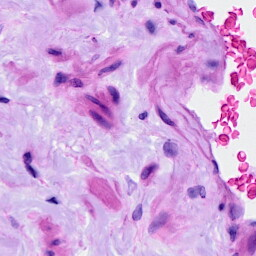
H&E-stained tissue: Ovarian